Question: I already have a limit 20. But how do I also limit the page numbers?

I'm trying to display the first 5 pages than have a ...[$lastpage]
So it would display like this:
'''
1 2 3 4 5 ... 64
'''
How would I do that? Thanks.
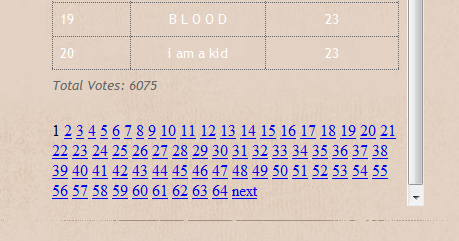
Answer: Copy someone else's logic. For instance: <URL>